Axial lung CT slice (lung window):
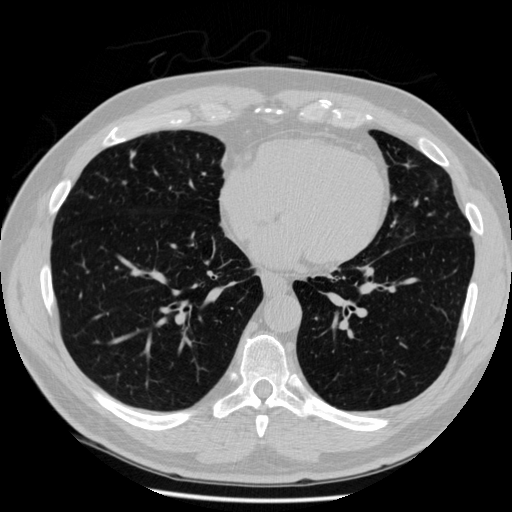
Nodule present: no